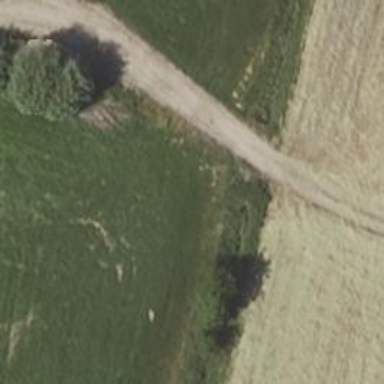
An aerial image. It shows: Culvert tunnel.